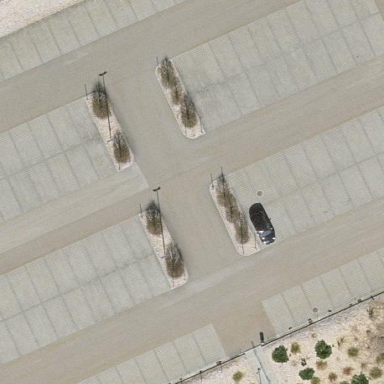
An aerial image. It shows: Parking area with surface.